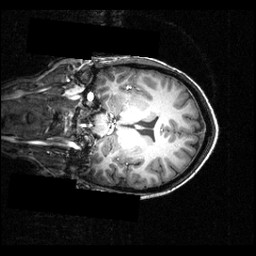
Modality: T1w
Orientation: coronal
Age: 26
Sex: female
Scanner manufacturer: siemens
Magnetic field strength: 3.951 T
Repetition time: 1.5 s
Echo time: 0.00335 s